Aerial crown-view tile of a tropical tree (Barro Colorado Island, Panama), acquired 20250414:
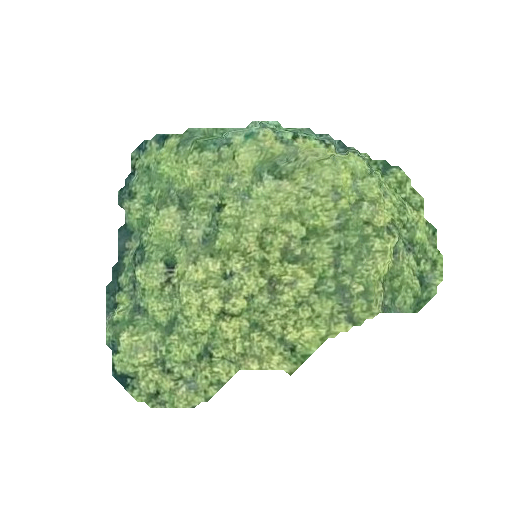
Species: Guatteria lucens
GBIF accepted scientific name: Guatteria lucens
Crown area: 102.112 m²